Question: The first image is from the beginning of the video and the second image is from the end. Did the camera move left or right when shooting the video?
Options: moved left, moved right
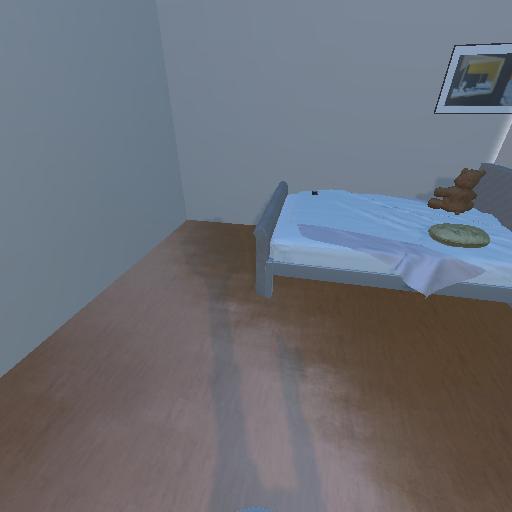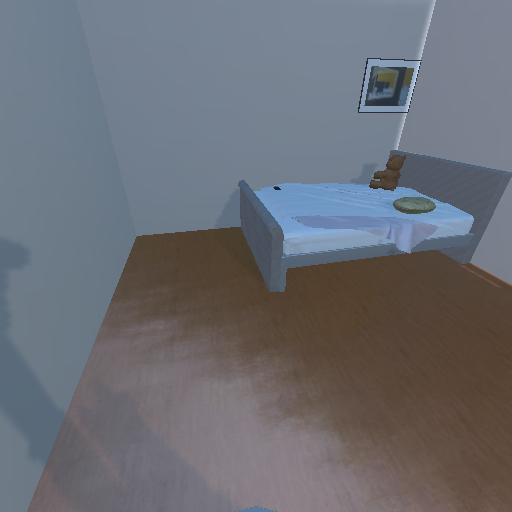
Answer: moved left